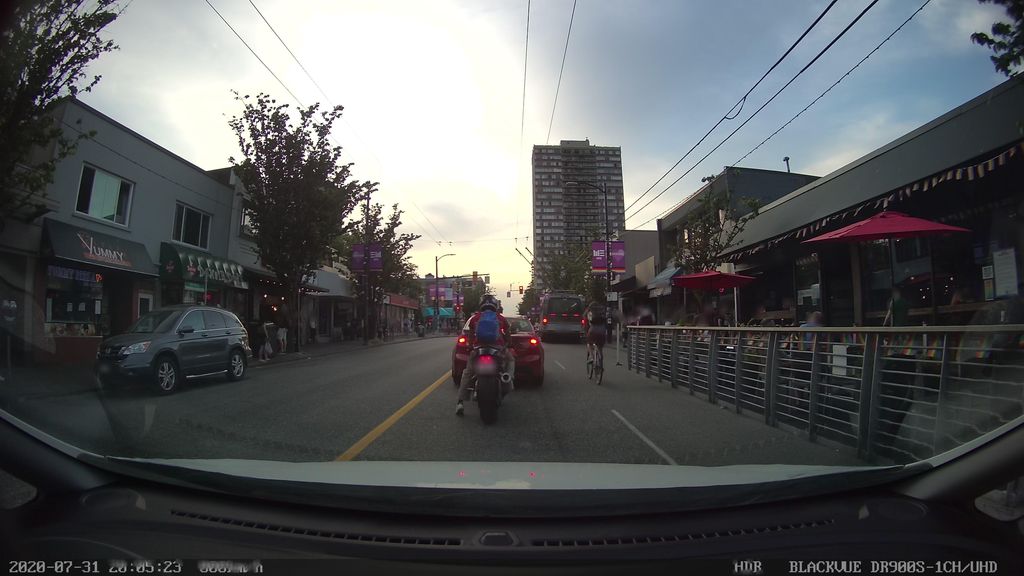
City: vancouver